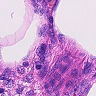
Metastatic tissue present: no